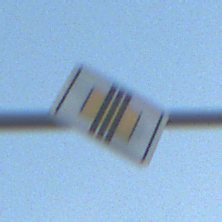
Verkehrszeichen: EndeVorfahrtsstrasse
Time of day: SunriseSunset
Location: Outdoor (Nature)
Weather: Clear
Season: NotSpecified
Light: Natural